Question: I'm using dynamicReports framework to generate a bar chart, the chart is correctly generated but I'want to have verticale category labels ( mine are horizontal) like this :

this is my code :
'''
report().setTemplate(Templates.reportTemplate)
.columns(itemColumn, quantityColumn, unitPriceColumn)
.title(Templates.createTitleComponent("BarChart"))
.summary(cht.barChart()
.setTitle("Bar chart")
.setTitleFont(boldFont)
.setCategory(itemColumn)
.series(cht.serie(quantityColumn) )
.series(cht.serie(unitPriceColumn))
.setCategoryAxisFormat(cht.axisFormat().setVerticalTickLabels(true).setLabel("Item")))
.pageFooter(Templates.footerComponent)
.setDataSource(createDataSource())
.show();
'''
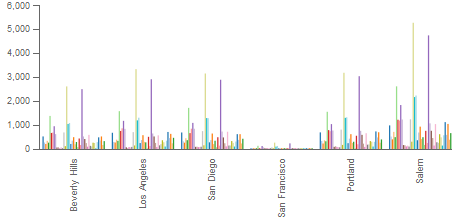
Answer: You have to use an ChartCustomizer for this task.
'''
private class ChartCustomizer implements DRIChartCustomizer, Serializable {
public void customize(JFreeChart chart, ReportParameters reportParameters) {
CategoryAxis domainAxis = chart.getCategoryPlot().getDomainAxis();
domainAxis.setCategoryLabelPositions(CategoryLabelPositions.createUpRotationLabelPositions(Math.PI/2));
}
}
'''
createUpRotationLabelPositions requires an angle in radiant.
You can use this customizer by adding it to the chart like this:
'''
.addCustomizer(new ChartCustomizer())
'''